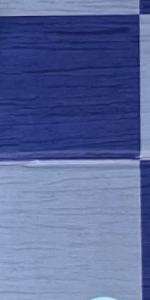
Label: Empty